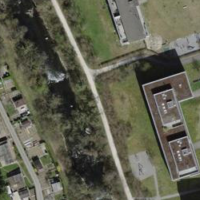
EUNIS habitat code: 54
Species observed at this site:
Lapsana communis
Urtica dioica